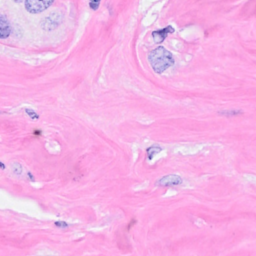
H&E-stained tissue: Breast